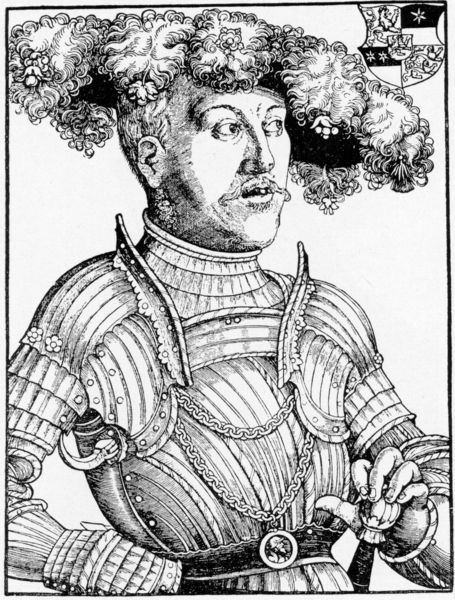
Titel: Bildnis von Landgraf Philip von Hessen
Künstler: Hans Brosamer
Institution: (Seriendruck)
Schlagwörter: feder, hand, kopf, mann, schatten, weiß, blumen, finger, frisur, grau, haar, hut, licht, mund, nase, ohr, profil, schmuck, schwarz, zeichnung, blick, blüten, gürtel, bart, hemd, schnurrbart, augen, federn, kragen, rahmen, bildnis, hals, portrait, porträt, halbfigur, augenbrauen, kinn, locken, stock, kopfbedeckung, holzschnitt, kette, graphik, nieten, schnauzbart, chapeau, griff, schnalle, eisen, schild, panzer, haken, medaillon, druck, sterne, schraffur, stich, schwarzweiß, schwert, ketten, soldat, waffe, degen, orden, ritter, fürst, rüstung, wappen, knauf, brustpanzer, harnisch, halbprofil, anhänger, hüfte, mittelalter, ritterrüstung, adelig, löwe, medaille, edelmann, oberlippenbart, kupferstich, blech, metal, insignien, zepter, bund, spangen, barrt, homme, niet, moustache, wapen, fer, perruque, armure, epee, etonné, blason, armoiries, boucles, ceinturon, regard, üanzer, ohr#